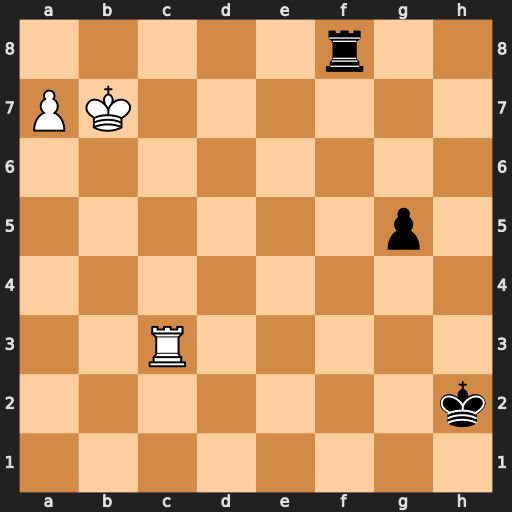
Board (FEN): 5r2/PK6/8/6p1/8/2R5/7k/8
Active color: w
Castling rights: -
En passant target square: -
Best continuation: Rc8 Rf7+ Rc7